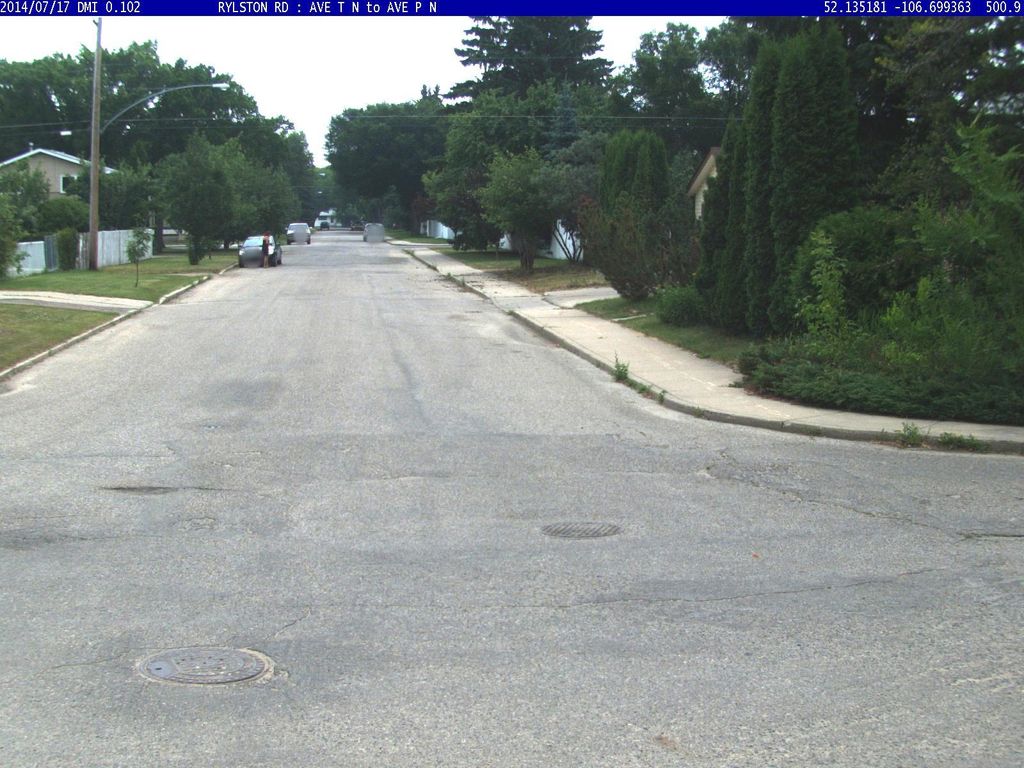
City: saskatoon